Question: I'm using the plot the probability density function:
'''
y = zeros(1,10000);
for j=1:10000
r = rand(100,1);
for i=1:100
y(j) = y(j) + r(i) - 0.5;
end
y(j) = y(j)/sqrt(100);
end
[n,x] = hist(y,100);
plot(x,n/10000/diff(x(1:2)));
hold on;
'''
However I'd also like to print the theoretical too. The best I seem to have managed is the following:
'''
plot(x,normpdf(x,0,1),'r');
'''
But this doesn't follow the actual at all. What am I missing here? Here's what my plots look like at the moment. The blue is the actual and the red is the theoretical.

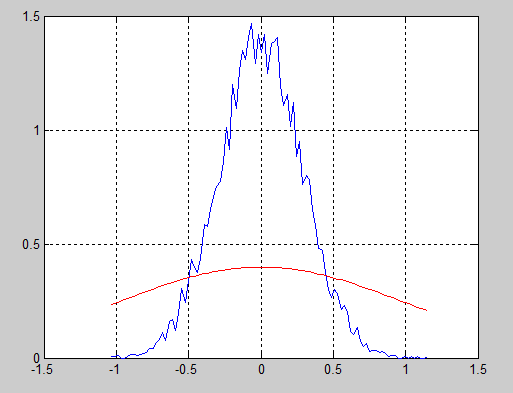
Answer: Your y's aren't coming from a uniform distribution; They're coming from a distribution of a sum of i.i.d (independent identically distributed) random variables of uniform distribution with mean 0 and variance 1/12. The <URL> gets large.
Using your code, I was able to achieve a very nice fit with normpdf, with the correct variance being 1/12 (sigma is the square root of this number):
'''
y2=normpdf(x,0,sqrt(1/12));
plot(x,y2,'r');
'''
BTW, your matlab code can be made simpler and more readable replacing the first 8 lines with:
'''
r=rand(100,10000)-0.5;
y=sum(r)/sqrt(100);
'''